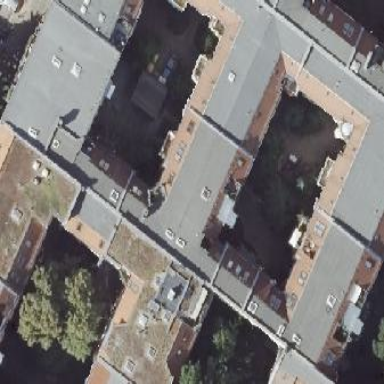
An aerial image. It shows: Residential building with apartments.